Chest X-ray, PA view. Patient: 35 years old, sex F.
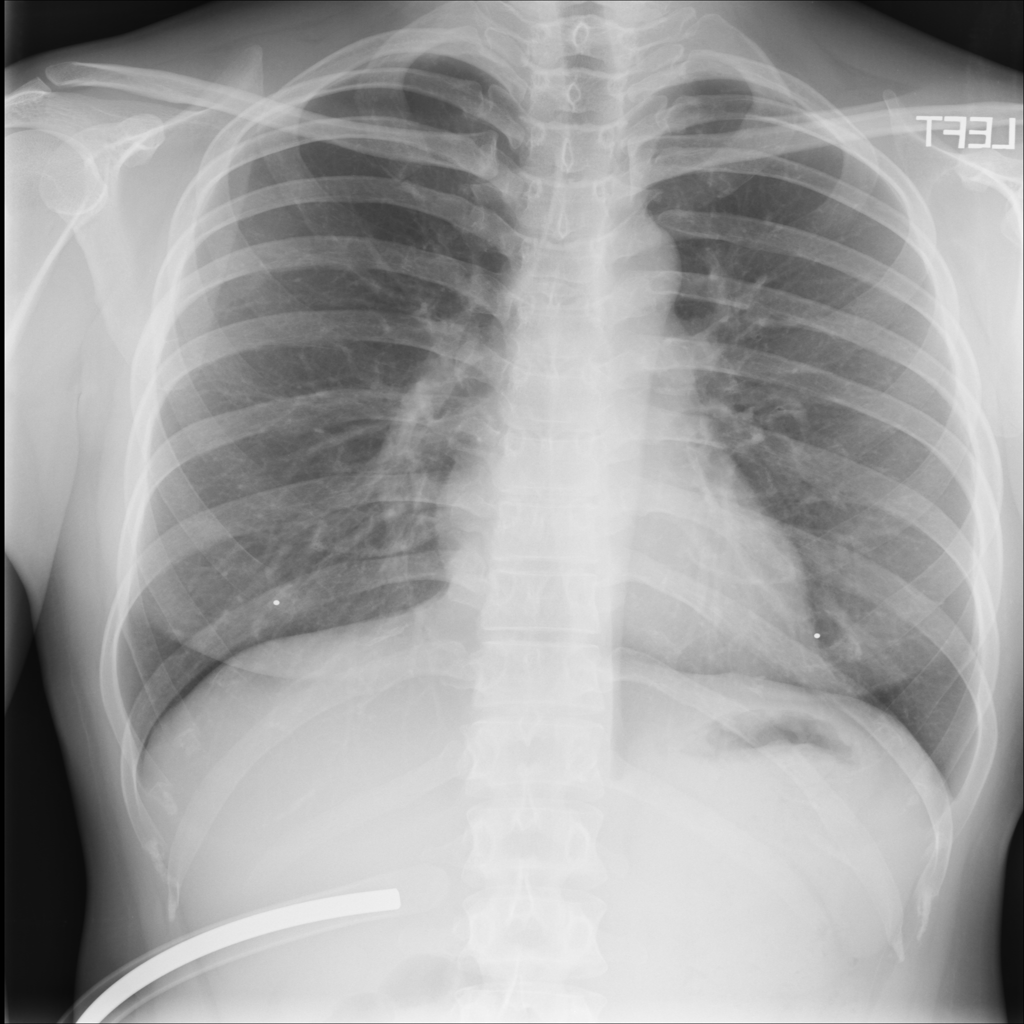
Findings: No Finding